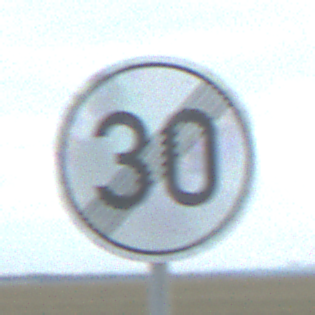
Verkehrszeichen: EndeGeschwindigkeit30
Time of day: SunriseSunset
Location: Outdoor (RoadRail)
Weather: PartlyCloudy
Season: NotSpecified
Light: Natural